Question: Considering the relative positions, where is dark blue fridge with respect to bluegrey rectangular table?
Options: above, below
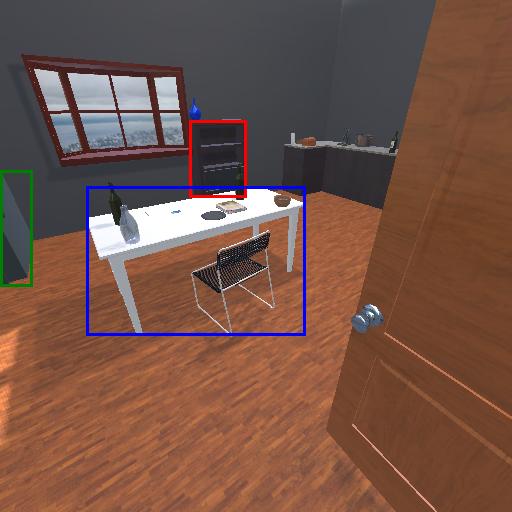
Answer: above